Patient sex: M
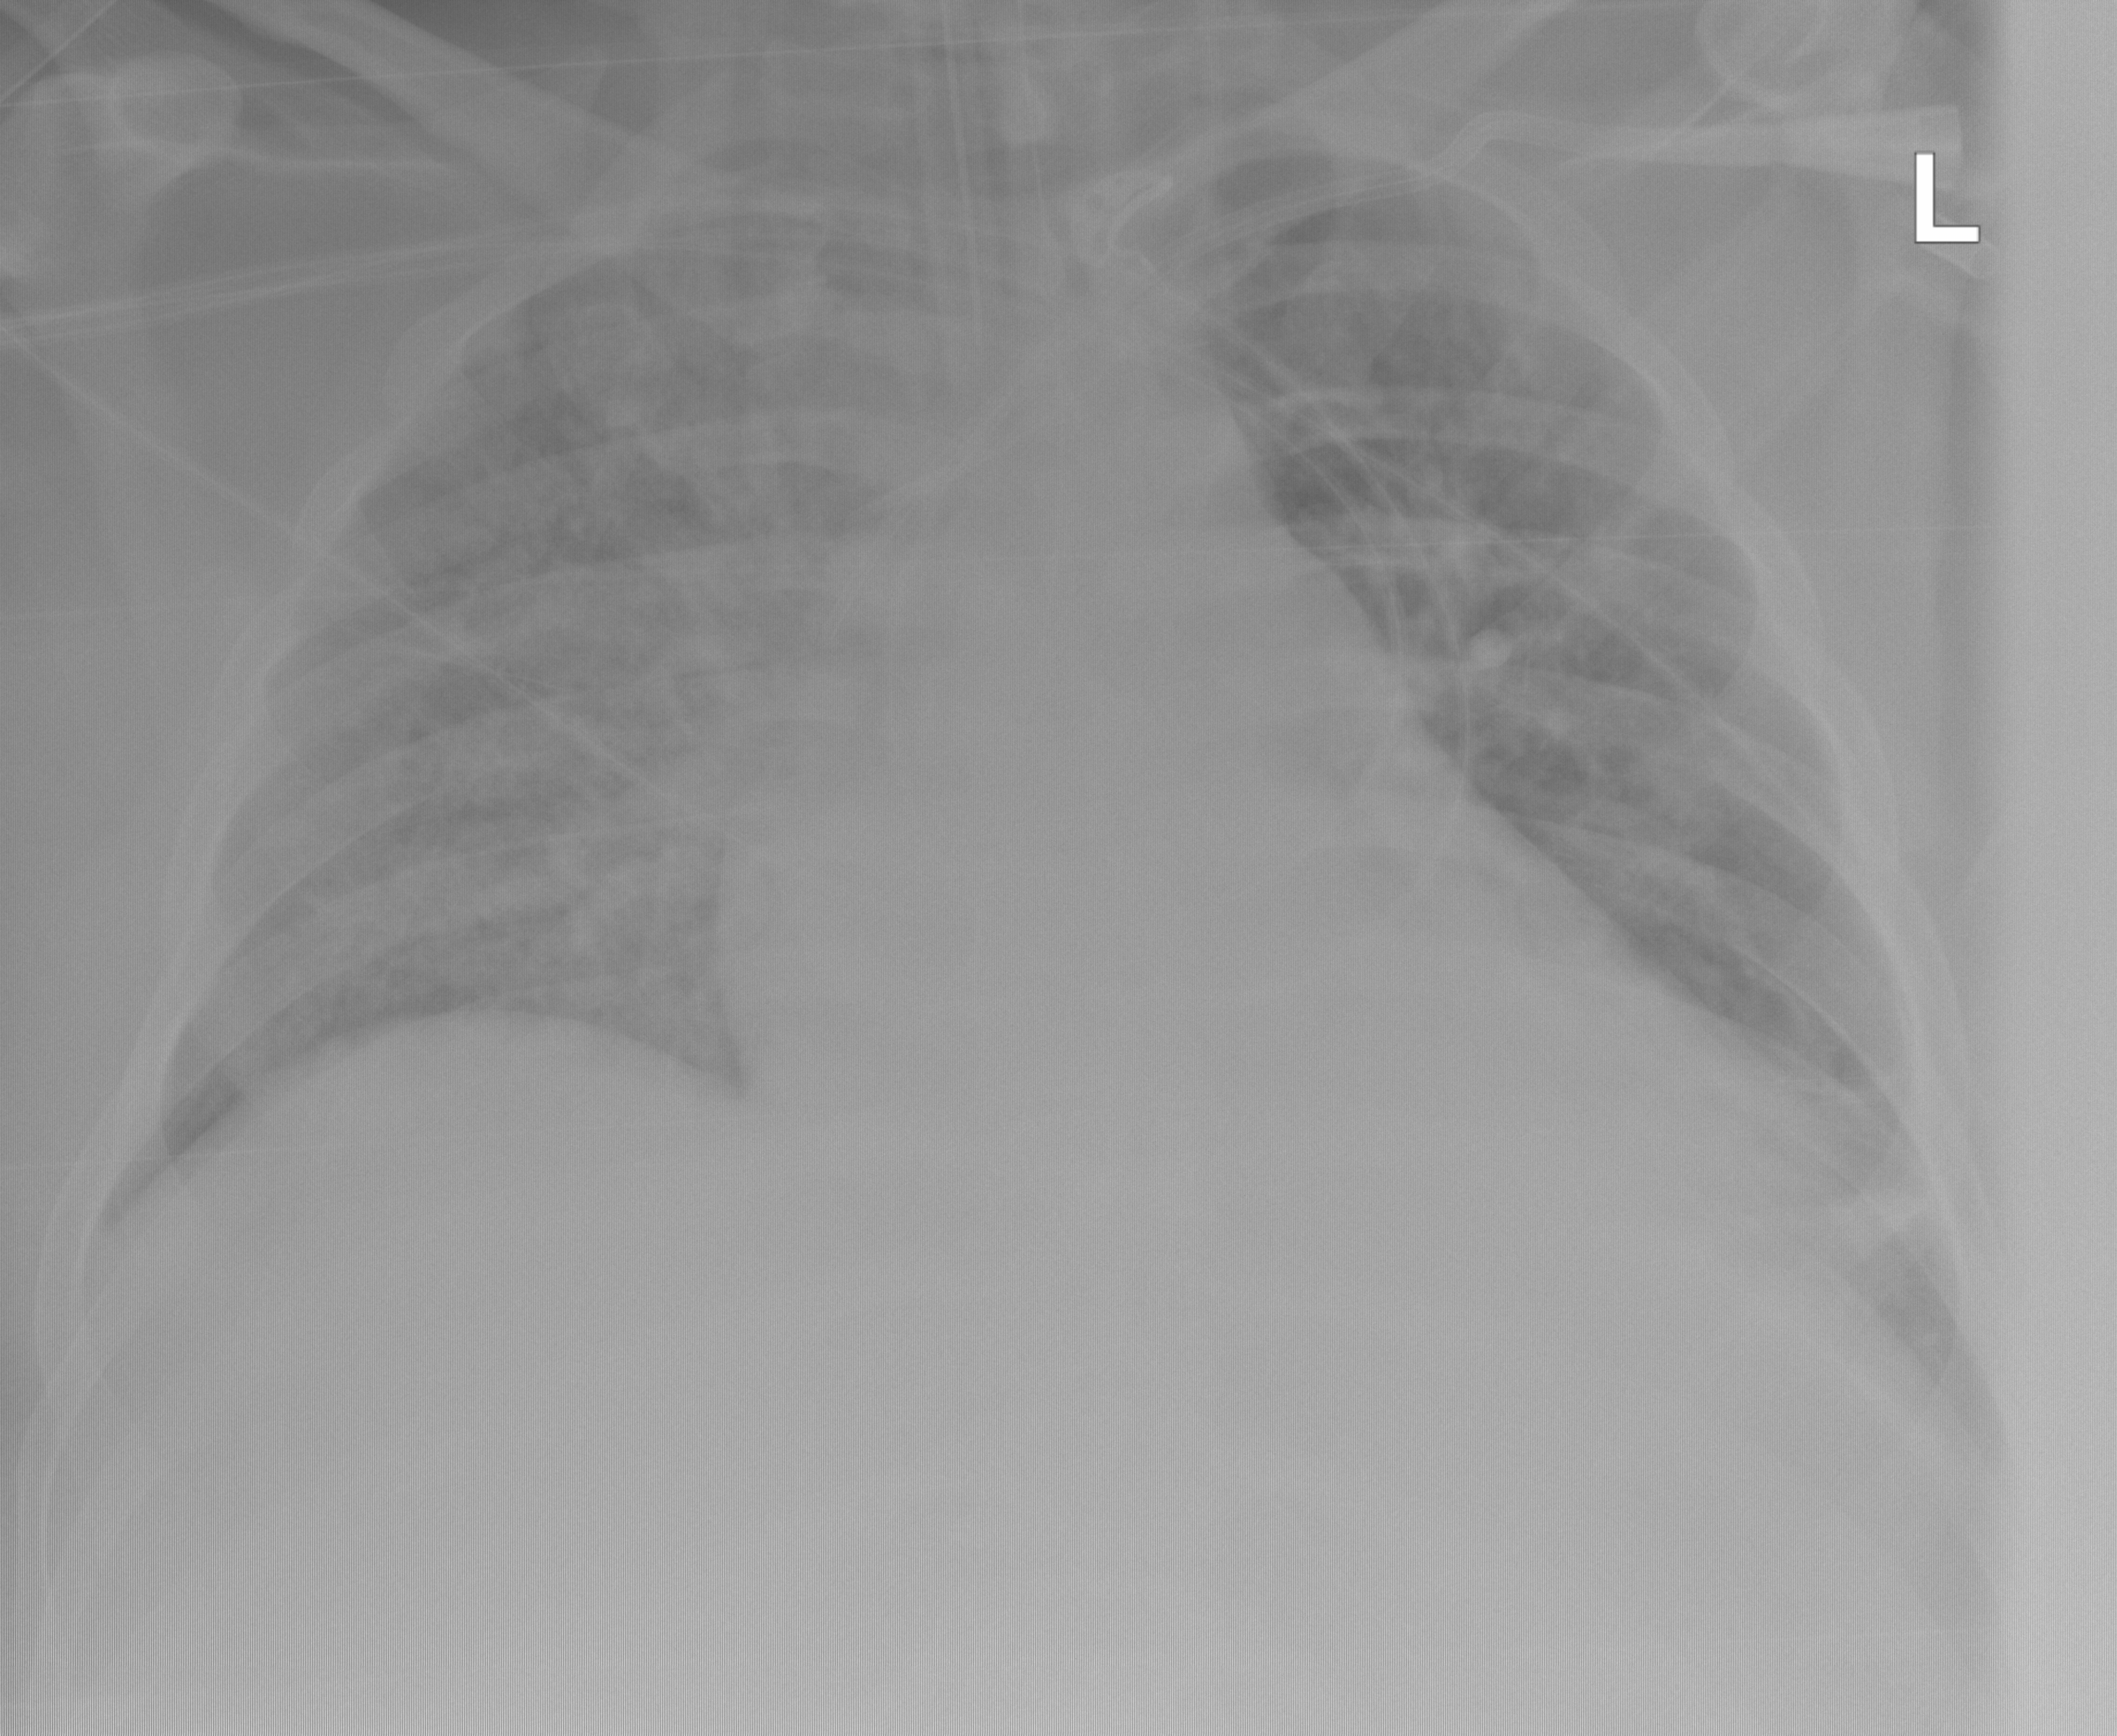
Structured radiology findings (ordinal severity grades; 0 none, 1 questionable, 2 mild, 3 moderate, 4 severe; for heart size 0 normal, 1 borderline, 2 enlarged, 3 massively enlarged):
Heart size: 2
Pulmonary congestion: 0
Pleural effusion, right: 2
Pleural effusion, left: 0
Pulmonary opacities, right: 3
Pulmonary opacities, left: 2
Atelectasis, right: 3
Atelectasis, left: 0